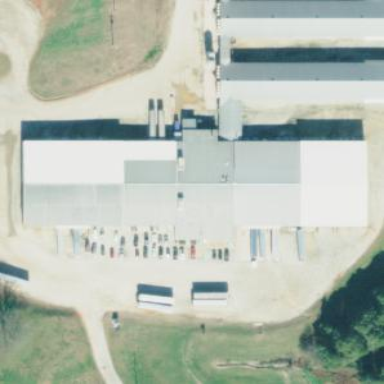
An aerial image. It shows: Industrial building.